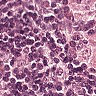
Metastatic tissue present: no